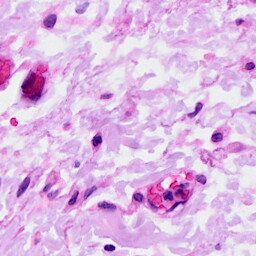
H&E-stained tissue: Ovarian